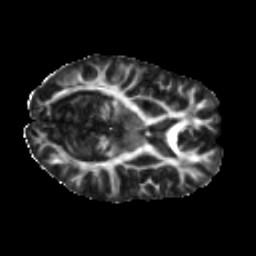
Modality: FA
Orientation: axial
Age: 23
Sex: male
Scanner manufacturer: ge
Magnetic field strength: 3 T
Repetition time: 7.8 s
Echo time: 0.0607 s